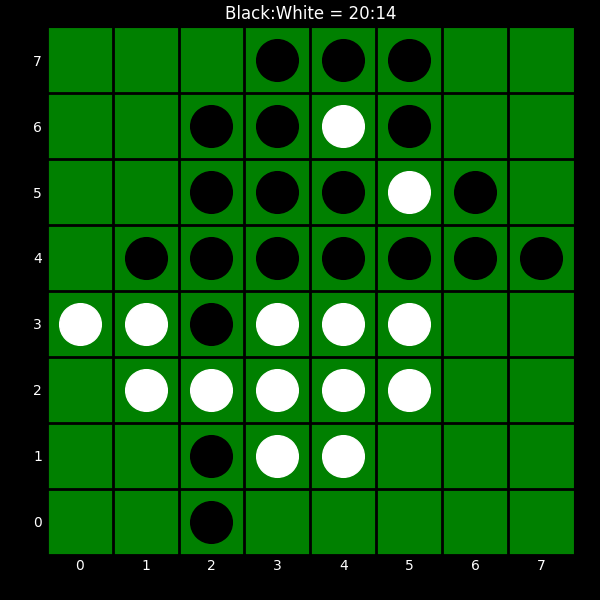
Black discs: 20
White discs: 14